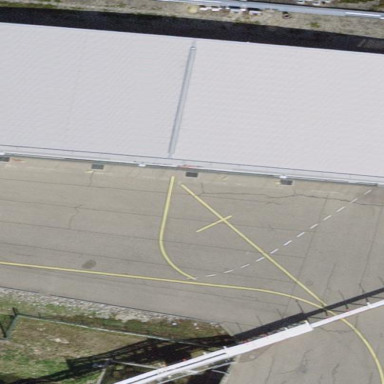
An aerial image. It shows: Hangar building at the airport.